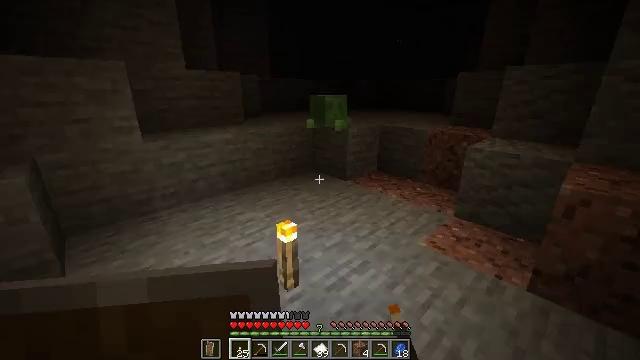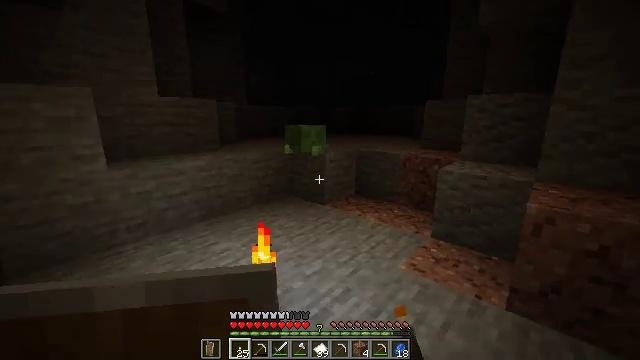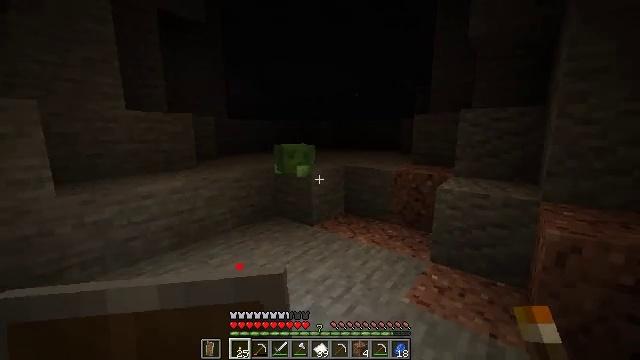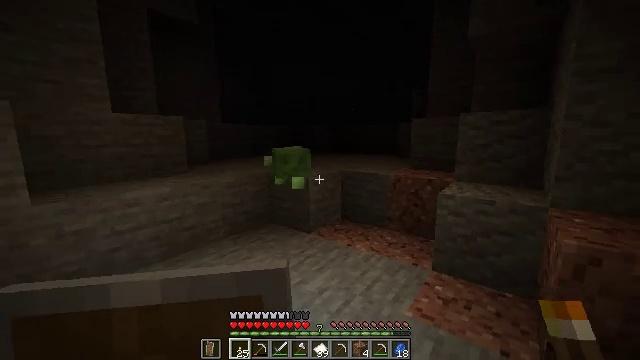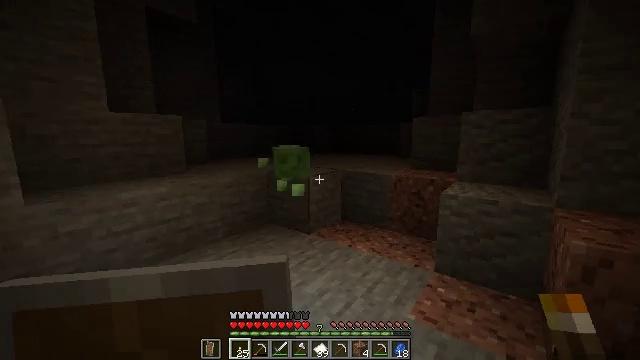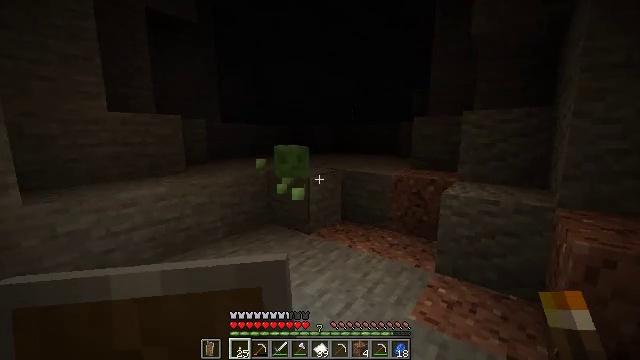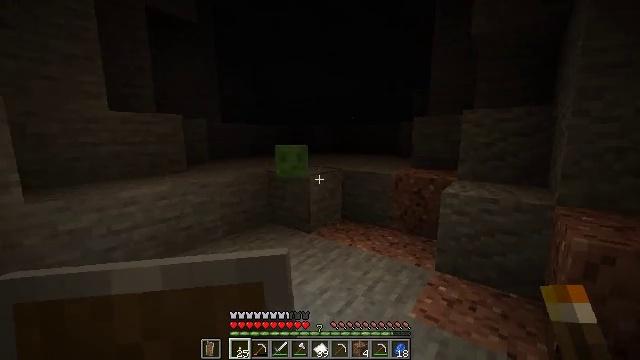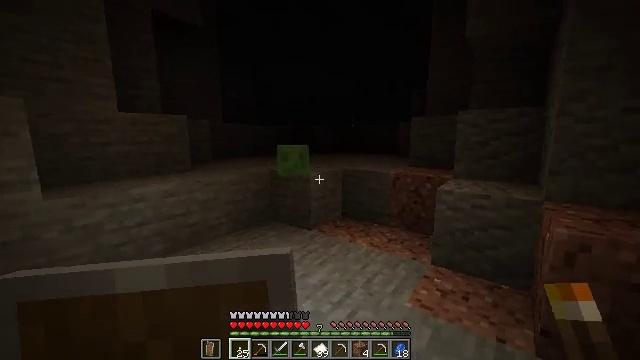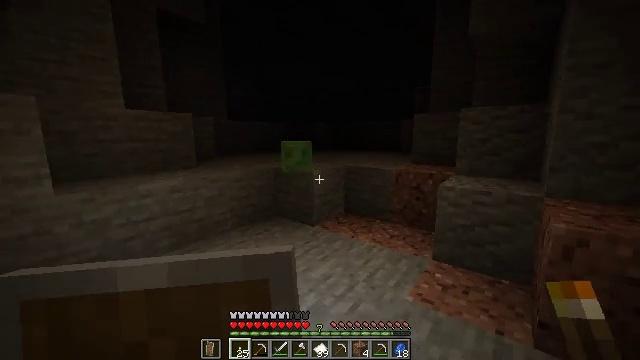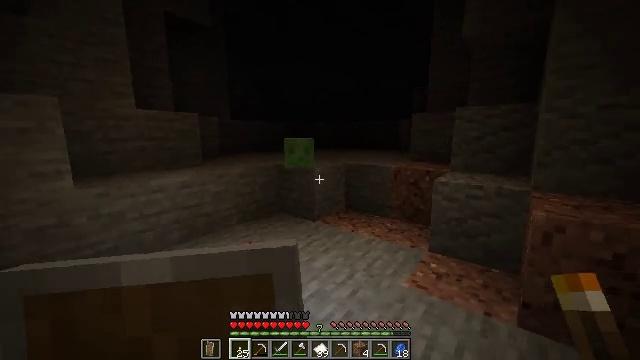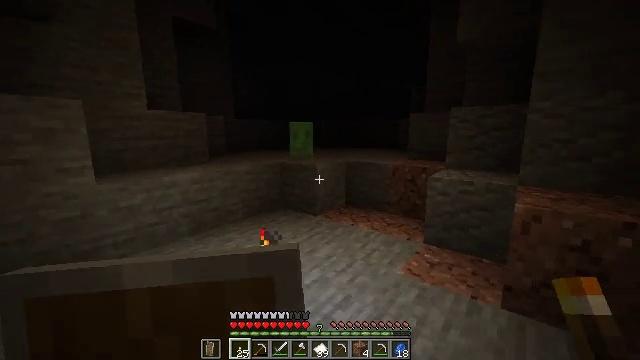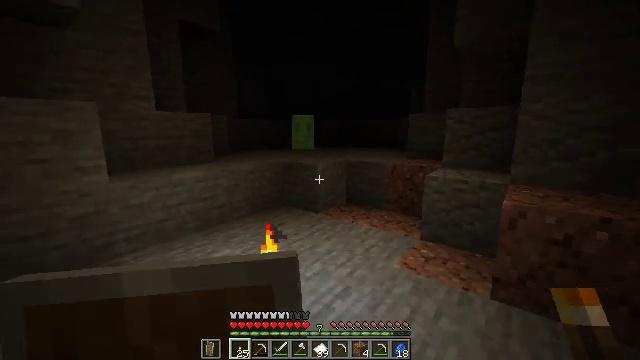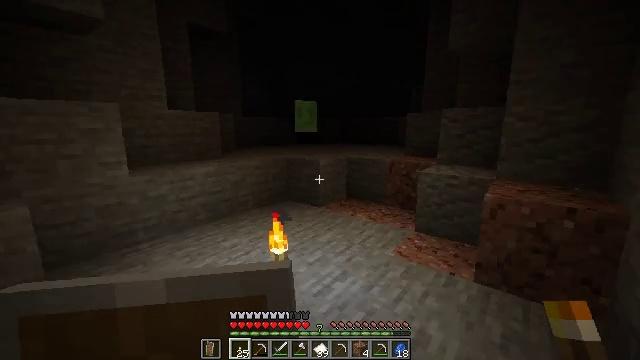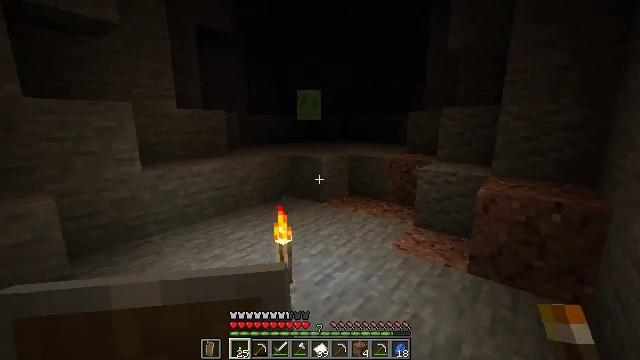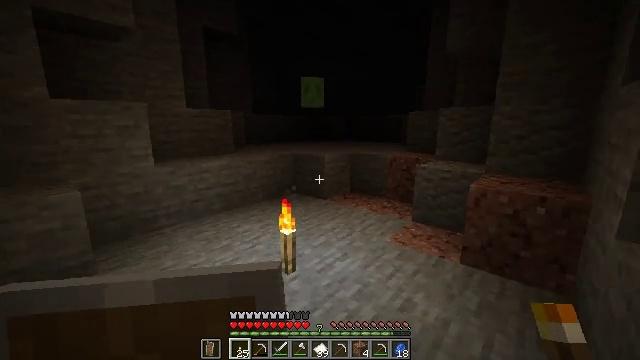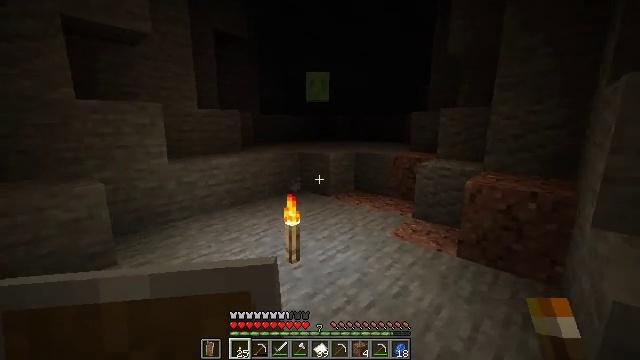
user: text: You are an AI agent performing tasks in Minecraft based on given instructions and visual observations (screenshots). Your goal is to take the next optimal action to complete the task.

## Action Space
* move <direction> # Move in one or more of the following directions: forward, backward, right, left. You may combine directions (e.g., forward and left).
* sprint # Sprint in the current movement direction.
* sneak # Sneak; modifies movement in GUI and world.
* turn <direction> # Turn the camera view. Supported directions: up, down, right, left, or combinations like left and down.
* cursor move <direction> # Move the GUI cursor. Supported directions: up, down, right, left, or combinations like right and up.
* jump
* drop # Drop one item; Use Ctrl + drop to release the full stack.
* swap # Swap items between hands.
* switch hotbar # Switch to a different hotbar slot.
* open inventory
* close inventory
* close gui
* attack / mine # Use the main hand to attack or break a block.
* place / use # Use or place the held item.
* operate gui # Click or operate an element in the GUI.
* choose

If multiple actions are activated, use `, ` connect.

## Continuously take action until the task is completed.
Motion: motion action
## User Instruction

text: Hunt mobs.
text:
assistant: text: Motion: move forward, turn right and up
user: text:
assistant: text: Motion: move forward, turn right and up
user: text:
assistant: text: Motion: turn right
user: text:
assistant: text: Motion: no_op
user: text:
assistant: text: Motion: no_op
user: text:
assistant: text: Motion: move back
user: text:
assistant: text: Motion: move back
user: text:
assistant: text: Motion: move back
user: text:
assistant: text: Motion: move back
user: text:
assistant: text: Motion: move back
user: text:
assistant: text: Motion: move back
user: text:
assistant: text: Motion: move back
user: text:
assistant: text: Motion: move back
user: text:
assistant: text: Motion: move back
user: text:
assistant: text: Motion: move back and move right, turn left
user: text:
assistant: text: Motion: move back and move right, turn left
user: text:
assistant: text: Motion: move back and move right, turn left
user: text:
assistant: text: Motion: move back and move right
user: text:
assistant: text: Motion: move back and move right
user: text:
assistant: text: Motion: move back
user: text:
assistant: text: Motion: no_op
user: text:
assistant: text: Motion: no_op
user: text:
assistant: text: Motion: no_op
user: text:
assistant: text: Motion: no_op
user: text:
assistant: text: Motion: no_op
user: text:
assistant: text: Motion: no_op
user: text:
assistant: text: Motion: no_op
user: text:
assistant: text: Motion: no_op
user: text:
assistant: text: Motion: no_op
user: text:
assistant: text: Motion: no_op